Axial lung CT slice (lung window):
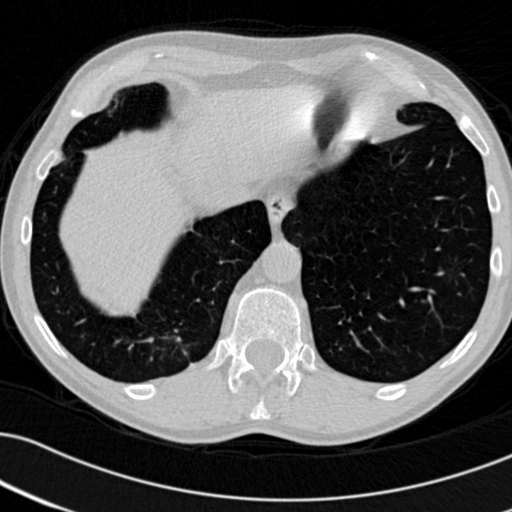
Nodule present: no